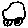
Label: car